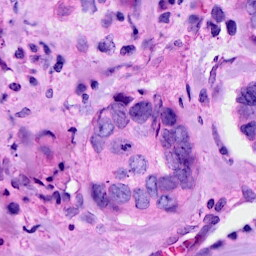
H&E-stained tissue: Breast